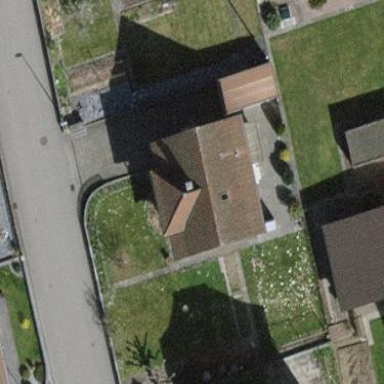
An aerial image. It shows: Detached building.